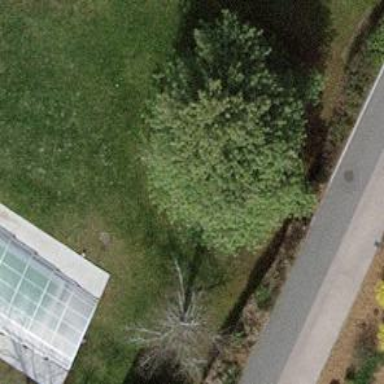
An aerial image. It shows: Evergreen tree with needle-leaved leaves.